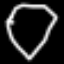
Label: diamond